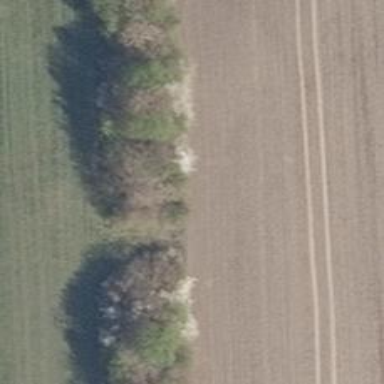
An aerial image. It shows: Row of deciduous broadleaved trees.